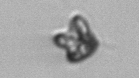
Label: Pyramimonas_longicauda